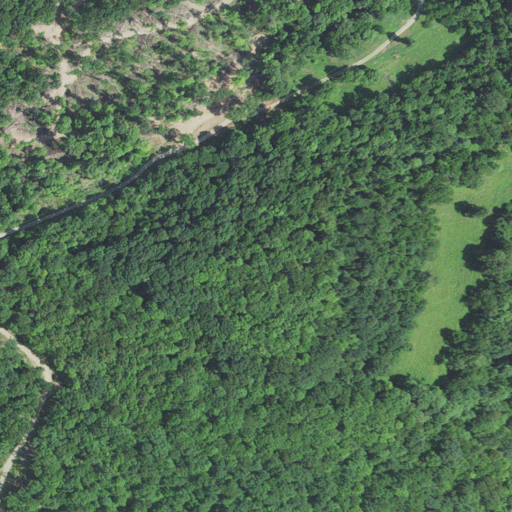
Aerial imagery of mountain in West Virginia named Blue Knob containing deciduous forest and mixed forest